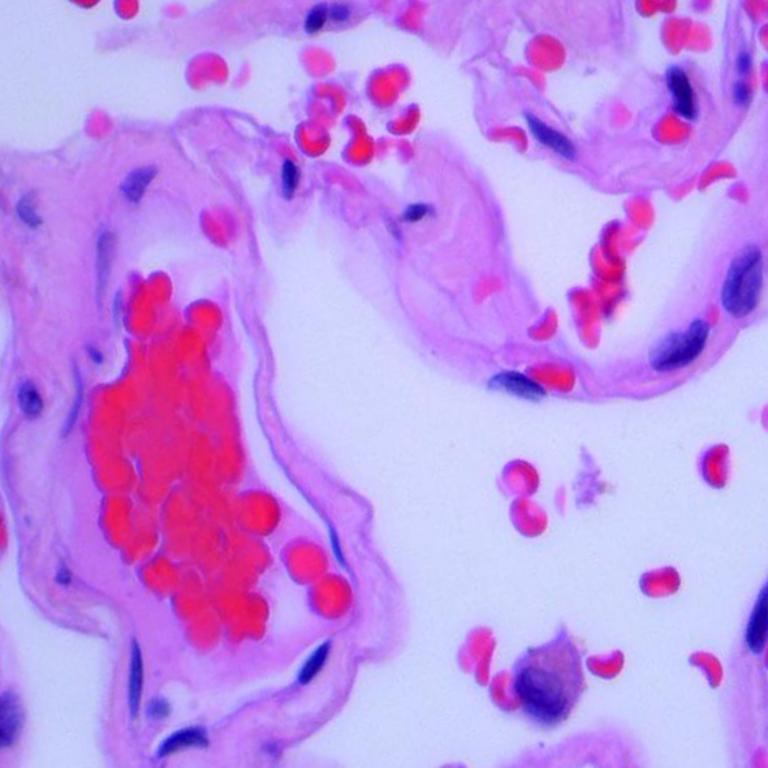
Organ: lung
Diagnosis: benign